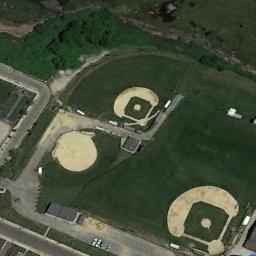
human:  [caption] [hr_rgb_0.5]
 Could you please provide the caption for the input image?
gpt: There are three circular baseball diamonds in the middle of grass .

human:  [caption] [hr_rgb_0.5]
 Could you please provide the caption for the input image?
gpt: Three baseball diamonds on the lawn and some trees beside .

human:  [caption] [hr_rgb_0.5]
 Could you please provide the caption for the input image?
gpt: There are three baseball diamonds in the grass surrounded by the roads .

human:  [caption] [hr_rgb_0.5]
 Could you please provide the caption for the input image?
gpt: There is a lot of vegetation near the baseball field .

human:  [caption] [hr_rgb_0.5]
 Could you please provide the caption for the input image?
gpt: Roads of varying lengths are next to three baseball diamonds .